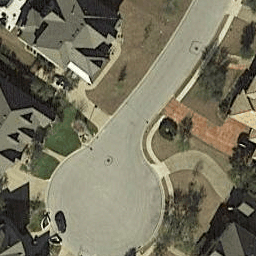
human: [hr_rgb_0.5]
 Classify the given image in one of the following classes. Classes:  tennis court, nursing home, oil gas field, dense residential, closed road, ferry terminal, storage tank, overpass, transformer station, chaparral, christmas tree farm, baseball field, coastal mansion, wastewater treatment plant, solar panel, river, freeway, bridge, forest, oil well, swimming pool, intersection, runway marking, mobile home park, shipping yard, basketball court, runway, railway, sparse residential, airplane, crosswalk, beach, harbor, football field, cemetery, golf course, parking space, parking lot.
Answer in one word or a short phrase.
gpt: closed road